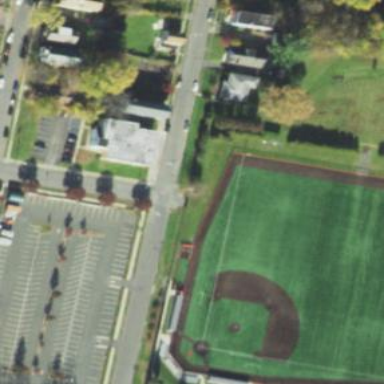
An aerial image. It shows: Baseball pitch for leisure land.